Question: Is the following <URL>
'''
<table>
<tbody>
<tr>
<th>Phone</th>
<td>+<PHONE></td>
</tr>
<tr>
<th>Email</th>
<td><a href="mailto:name@example.com">name@example.com</a></td>
</tr>
<tr>
<th>Fax</th>
<td>+<PHONE></td>
</tr>
</tbody>
</table>
'''
Unformatted, it will look like this:

Seems to be tabular data to me. (Thus, not only done for layout -- although a side-effect is that it helps for having equal columns.)
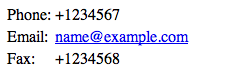
Answer: If you are putting your contact into '<table>' solely for layout purposes, then you'd do better to use css styled '<dl>'. The identifiers would go in '<dt>'s and the data in '<dd>'s.
But if you are actually outputting a table of several contacts, then '<table>' would be the correct element to use. Don't forget to use '<th>'s for the identifiers and '<td>'s for the data.